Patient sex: F
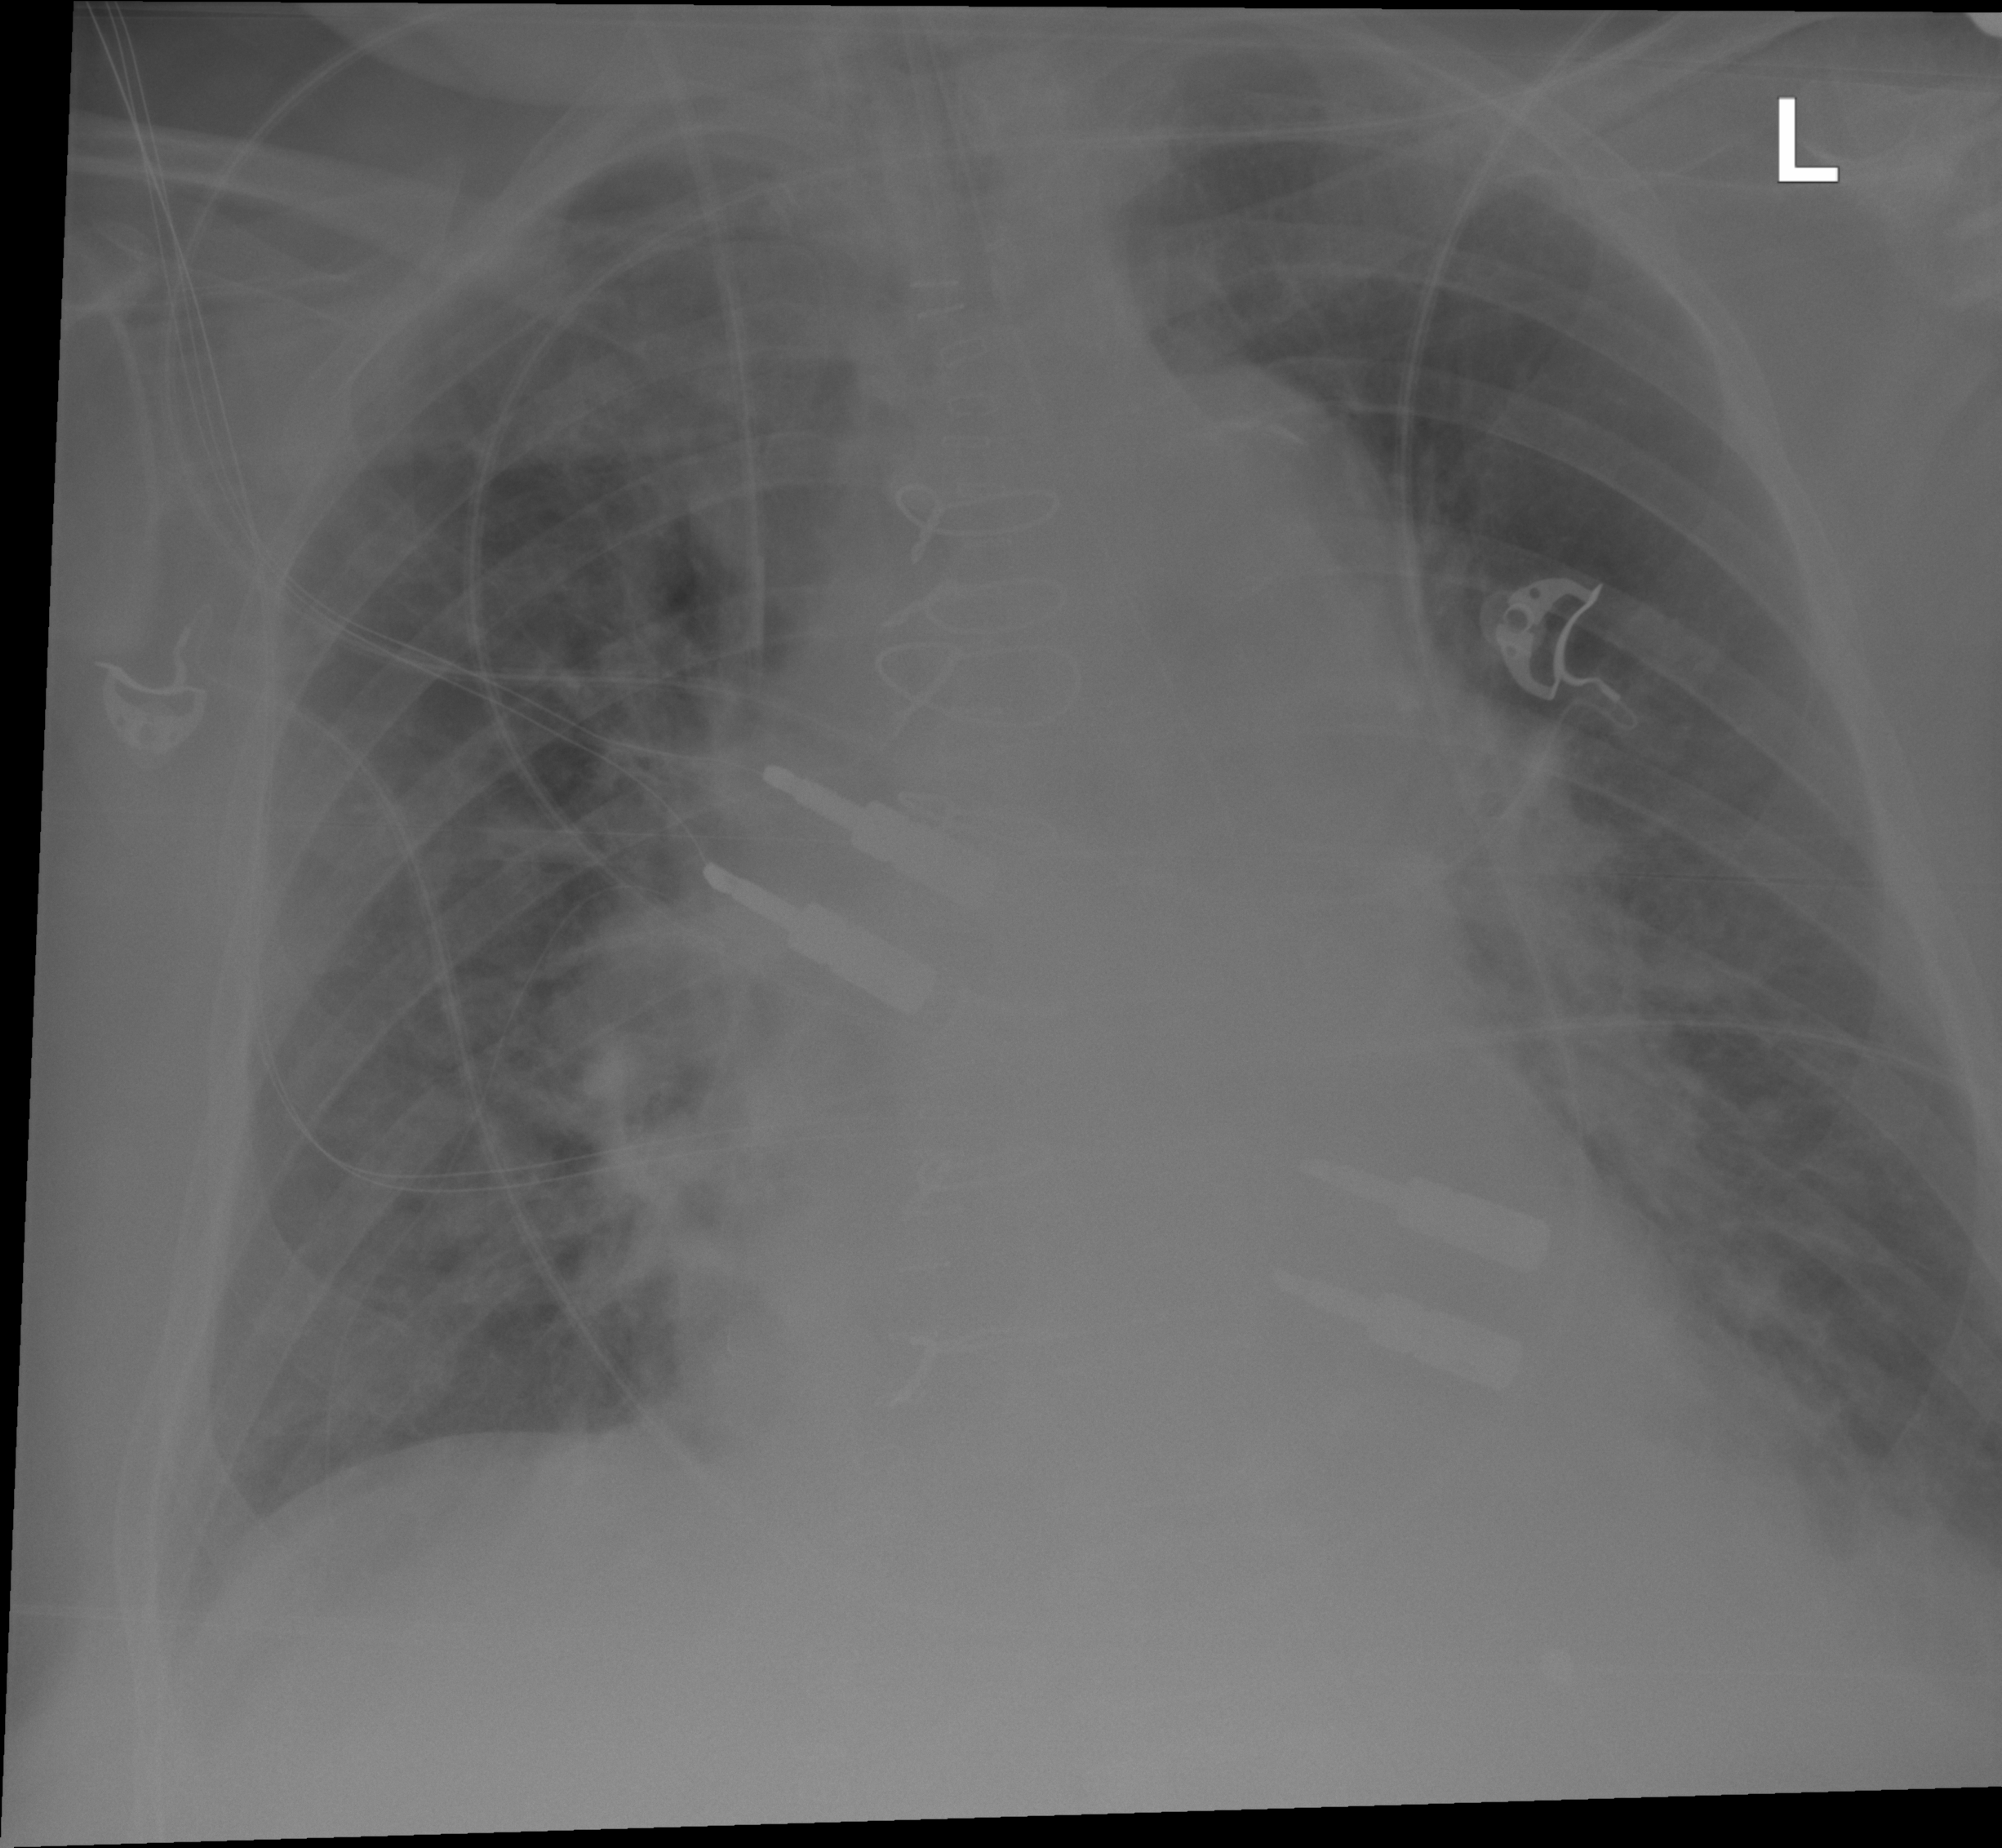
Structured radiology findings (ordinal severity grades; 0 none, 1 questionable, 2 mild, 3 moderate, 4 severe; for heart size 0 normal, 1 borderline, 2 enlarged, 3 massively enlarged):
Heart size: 2
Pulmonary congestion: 2
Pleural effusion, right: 0
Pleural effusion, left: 2
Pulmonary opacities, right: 0
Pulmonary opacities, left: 0
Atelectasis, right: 2
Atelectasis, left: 2